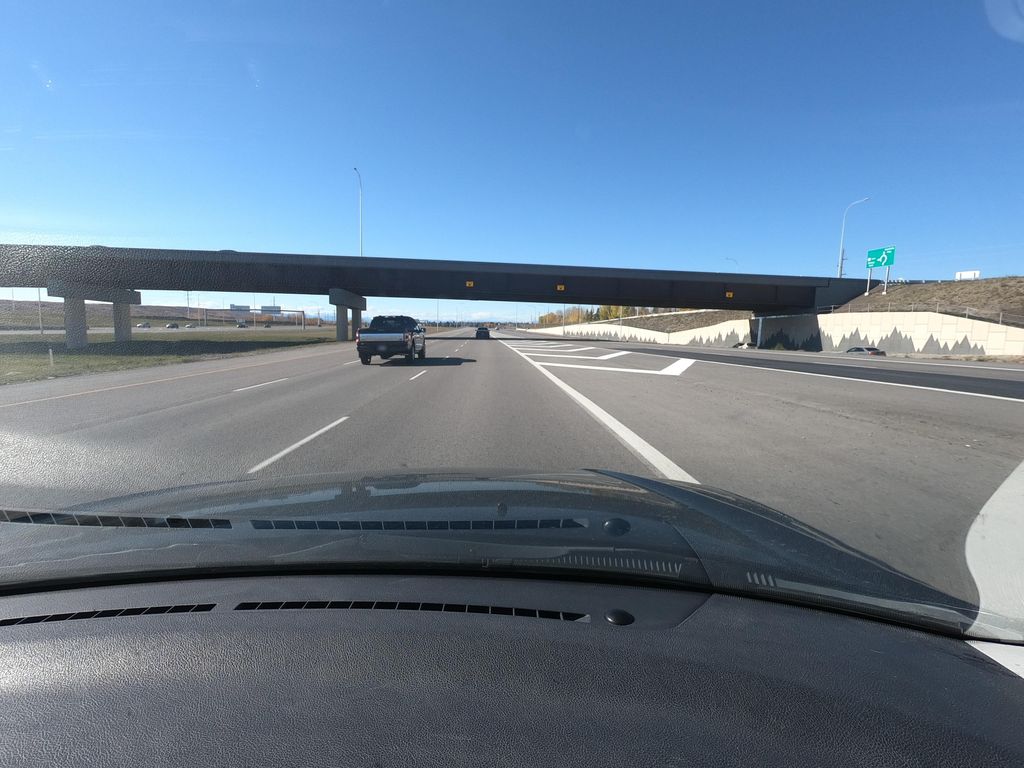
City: calgary